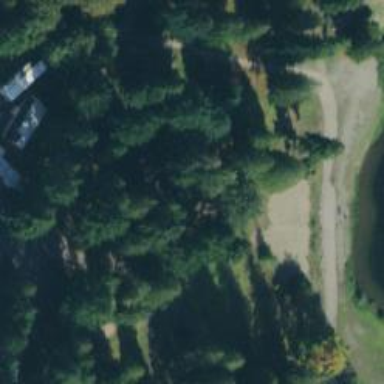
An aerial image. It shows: Disc golf course designed for leisure and sport.